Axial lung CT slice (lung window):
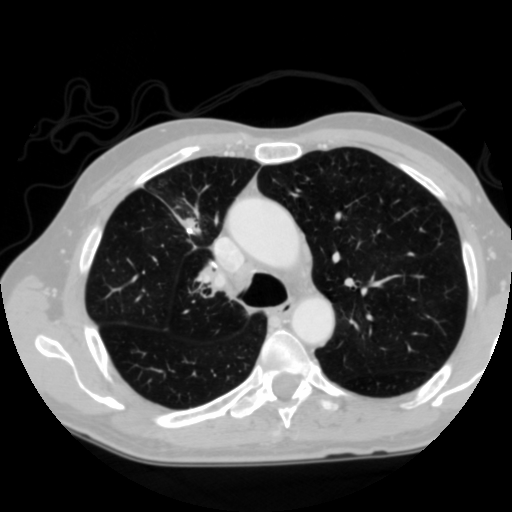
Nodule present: no